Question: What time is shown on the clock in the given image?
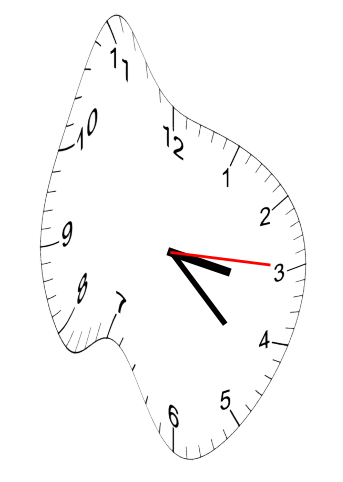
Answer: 03:22:15